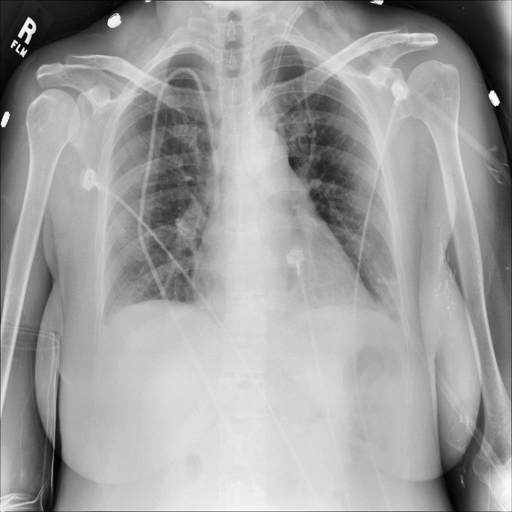
Finding: NORMAL